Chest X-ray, AP view. Patient: 60 years old, sex M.
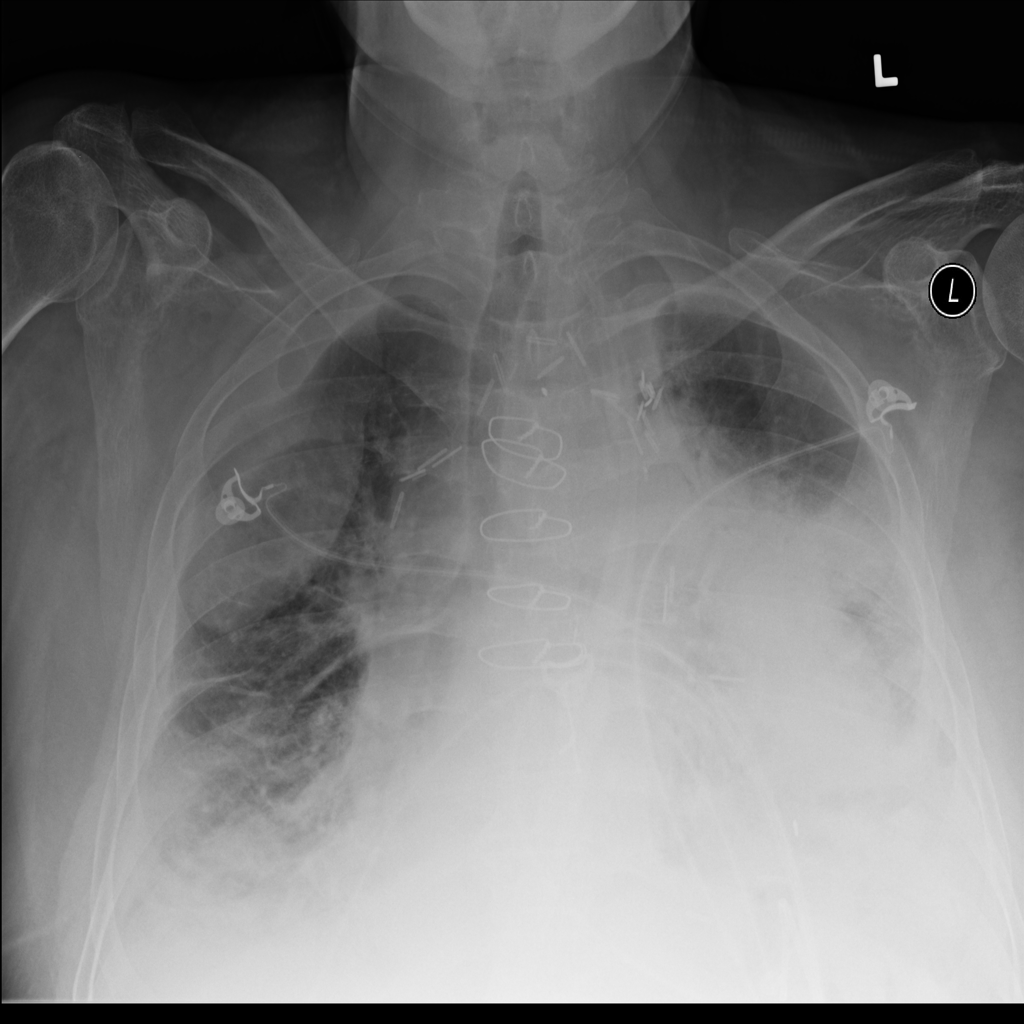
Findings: Infiltration